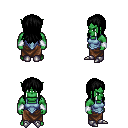
a pixel art fantasy rpg character, male body template, orc, green skin, blue vest, robe skirt, black unkempt hairstyle, white cloth bracers, metal boots, four views (front, back, left, right), 2x2 character sprite sheet, small pixel art, hard edges, no anti-aliasing